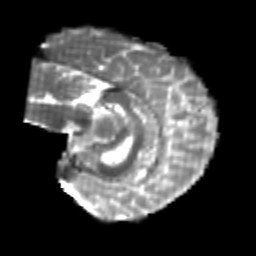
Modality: T2w
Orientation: sagittal
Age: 26
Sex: female
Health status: healthy
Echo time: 0.074 s